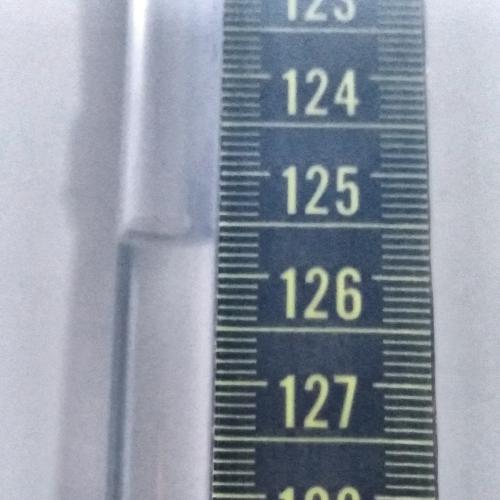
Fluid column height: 125.7 cm